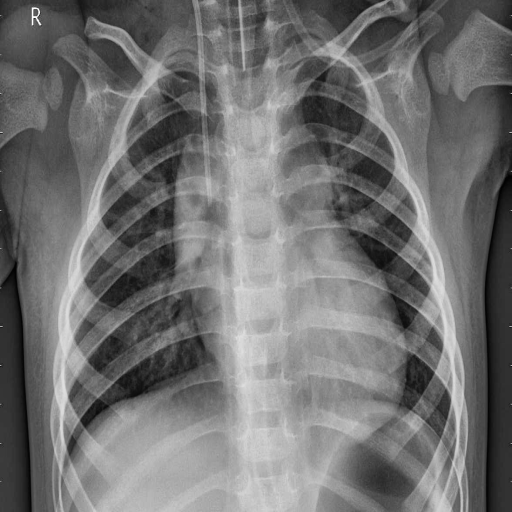
Finding: PNEUMONIA